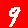
Digit: 9